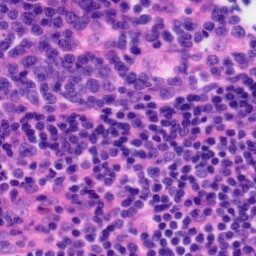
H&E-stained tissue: Tonsil